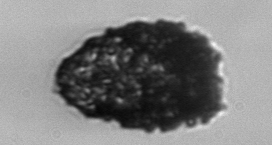
Label: Stenosemella_pacifica